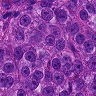
Metastatic tissue present: yes